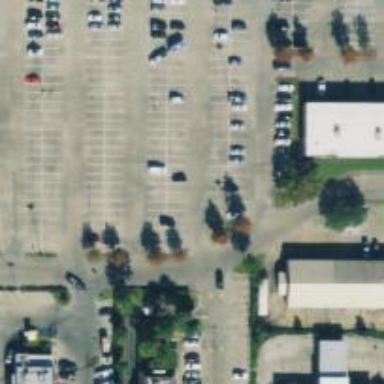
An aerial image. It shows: Parking space.